Question: I can't find the problem in my code, I want to retrieve data by using an id from the link and @PathVariable
my controller :
'''
@RequestMapping( "/reklam" )
public class RklamController {
@RequestMapping("/{advertise_id}")
public String reklamPage(@PathVariable String advertise_id, ModelMap model) throws IOException {
DataSource dataSource = DataSourceGenerator.getDataSource();
AdvertiseDaoImpl adD = new AdvertiseDaoImpl(dataSource);
Advertise advertise = adD.getAd(advertise_id);
int count = advertise.getCounter();
if( count == 0 ){
count = 1;
}else{
count += 1;
}
advertise.setCounter(count);
model.addAttribute("advertise", advertise);
return "reklam"; } }
'''
and dao :
'''
@Override
public Advertise getAd(String id) {
JdbcTemplate jdbcTemplate = new JdbcTemplate(dataSource);
try{
String sql = " select * from Advertise where advertise_id = ? ";
Advertise advertise = (Advertise) jdbcTemplate.queryForObject(sql,new Object[]{id},
new BeanPropertyRowMapper(Advertise.class));
return advertise;
}catch (DataAccessException e){
}
return null;
}
'''
when i run it it shows :

it shows this line 5 times :
'''
Thu Mar 23 16:43:30 AST 2017 WARN: Establishing SSL connection without server's identity verification is not recommended. According to MySQL 5.5.45+, 5.6.26+ and 5.7.6+ requirements SSL connection must be established by default if explicit option isn't set. For compliance with existing applications not using SSL the verifyServerCertificate property is set to 'false'. You need either to explicitly disable SSL by setting useSSL=false, or set useSSL=true and provide truststore for server certificate verification.
'''
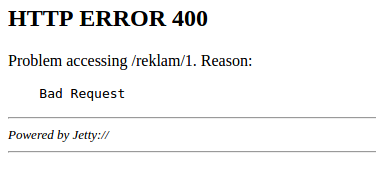
Answer: finally i found the problem , it was because of i left some fields null in the database and i used select * query , it can be fixed buy changing the query or not leaving a field null , but i don't understood why , can anyone explain ?